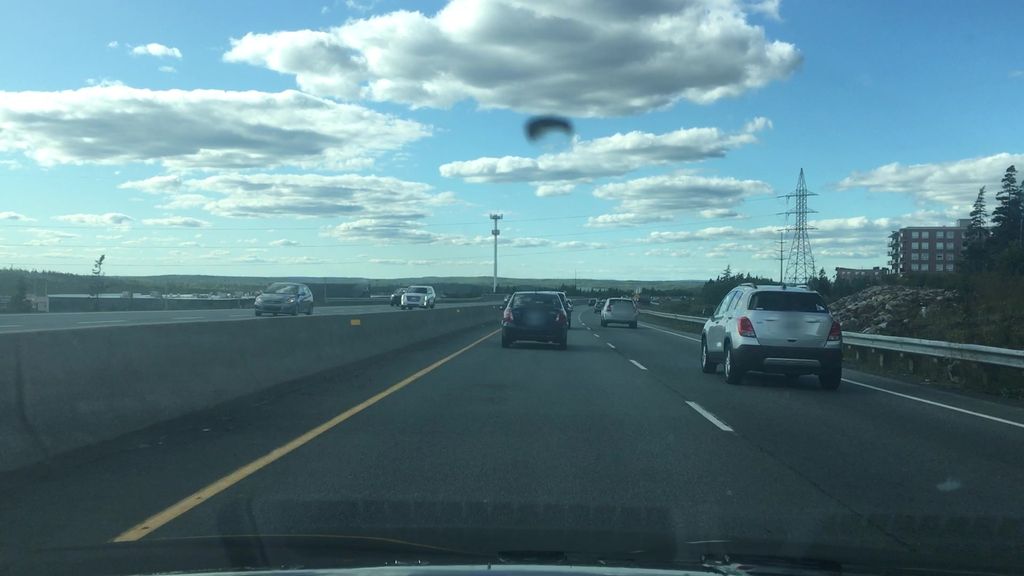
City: halifax